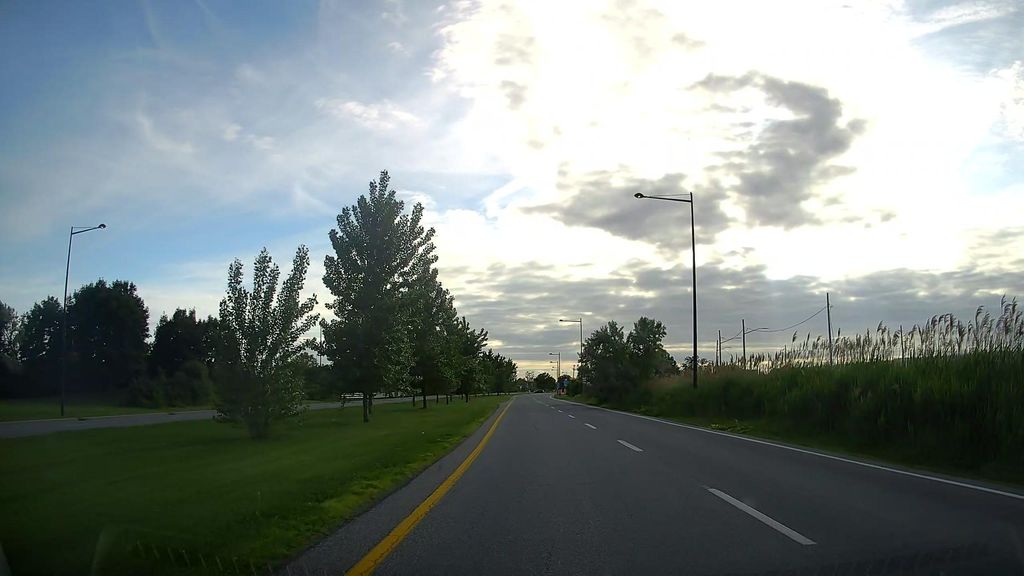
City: montreal